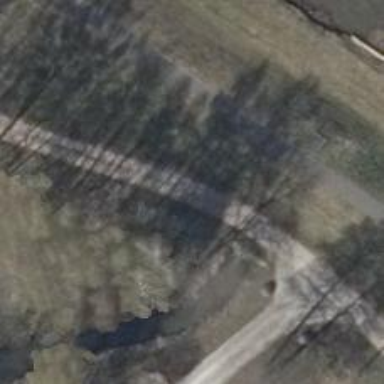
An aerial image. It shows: Concrete driveway made of plates.